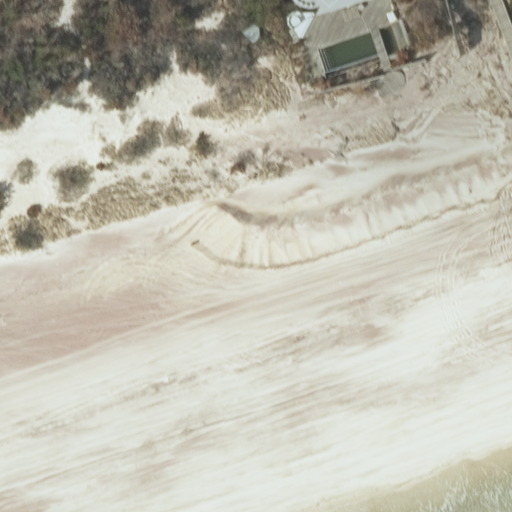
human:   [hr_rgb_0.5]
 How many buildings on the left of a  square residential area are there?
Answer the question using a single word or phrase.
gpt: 0

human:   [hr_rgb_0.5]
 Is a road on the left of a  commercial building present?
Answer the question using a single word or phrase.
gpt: no

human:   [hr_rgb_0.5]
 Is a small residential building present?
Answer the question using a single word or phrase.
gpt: no

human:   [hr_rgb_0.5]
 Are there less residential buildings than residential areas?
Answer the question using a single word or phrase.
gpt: no

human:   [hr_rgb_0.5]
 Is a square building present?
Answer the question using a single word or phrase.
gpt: no

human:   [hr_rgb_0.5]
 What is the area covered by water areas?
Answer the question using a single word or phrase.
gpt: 0m2

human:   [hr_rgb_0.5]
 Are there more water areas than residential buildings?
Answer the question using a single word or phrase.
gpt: no

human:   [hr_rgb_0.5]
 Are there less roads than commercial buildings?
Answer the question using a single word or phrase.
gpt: no

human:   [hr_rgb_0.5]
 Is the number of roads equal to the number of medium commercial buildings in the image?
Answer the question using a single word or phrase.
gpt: no

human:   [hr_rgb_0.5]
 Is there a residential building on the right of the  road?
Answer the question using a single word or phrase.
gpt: no

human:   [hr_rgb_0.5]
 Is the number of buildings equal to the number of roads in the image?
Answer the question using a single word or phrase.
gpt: yes

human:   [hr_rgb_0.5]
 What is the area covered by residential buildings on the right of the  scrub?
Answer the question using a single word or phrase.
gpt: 310m2

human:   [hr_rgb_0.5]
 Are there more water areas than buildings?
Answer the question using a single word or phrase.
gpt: no

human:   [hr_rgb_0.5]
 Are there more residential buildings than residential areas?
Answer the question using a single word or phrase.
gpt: no

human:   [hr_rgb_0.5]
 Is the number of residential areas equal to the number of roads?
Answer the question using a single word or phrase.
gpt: yes

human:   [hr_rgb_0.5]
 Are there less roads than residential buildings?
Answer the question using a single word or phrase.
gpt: no

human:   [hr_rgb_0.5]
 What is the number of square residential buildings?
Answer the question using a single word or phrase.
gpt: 0

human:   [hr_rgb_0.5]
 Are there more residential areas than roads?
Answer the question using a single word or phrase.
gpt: no

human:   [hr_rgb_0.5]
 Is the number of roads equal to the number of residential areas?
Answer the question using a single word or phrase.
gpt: yes

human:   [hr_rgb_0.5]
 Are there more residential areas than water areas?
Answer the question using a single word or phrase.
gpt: yes

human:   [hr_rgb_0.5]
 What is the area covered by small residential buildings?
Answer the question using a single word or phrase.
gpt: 0m2

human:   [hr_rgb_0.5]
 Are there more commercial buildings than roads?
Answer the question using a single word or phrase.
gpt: no

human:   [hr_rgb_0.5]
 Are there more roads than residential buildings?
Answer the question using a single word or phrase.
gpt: no

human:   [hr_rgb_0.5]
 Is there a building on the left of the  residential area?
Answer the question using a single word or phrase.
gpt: yes

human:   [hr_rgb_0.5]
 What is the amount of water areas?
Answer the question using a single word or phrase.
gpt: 0

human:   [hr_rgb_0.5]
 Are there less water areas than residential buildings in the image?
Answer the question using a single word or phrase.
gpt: yes

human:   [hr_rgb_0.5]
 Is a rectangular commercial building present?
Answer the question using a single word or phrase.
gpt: no

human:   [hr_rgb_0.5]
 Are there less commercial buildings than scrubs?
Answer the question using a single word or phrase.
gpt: yes

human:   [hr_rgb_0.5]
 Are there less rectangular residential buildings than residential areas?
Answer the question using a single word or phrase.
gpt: yes

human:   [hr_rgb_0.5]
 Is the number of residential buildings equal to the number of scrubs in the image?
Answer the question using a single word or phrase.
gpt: yes

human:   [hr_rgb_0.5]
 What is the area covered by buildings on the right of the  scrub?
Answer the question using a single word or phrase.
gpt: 310m2

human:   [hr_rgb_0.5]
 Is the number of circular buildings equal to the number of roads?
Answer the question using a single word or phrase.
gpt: no

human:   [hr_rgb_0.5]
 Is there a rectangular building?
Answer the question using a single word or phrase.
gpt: no

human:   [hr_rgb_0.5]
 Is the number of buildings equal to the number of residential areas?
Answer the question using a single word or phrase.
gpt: yes

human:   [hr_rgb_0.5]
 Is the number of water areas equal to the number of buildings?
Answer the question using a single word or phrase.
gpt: no

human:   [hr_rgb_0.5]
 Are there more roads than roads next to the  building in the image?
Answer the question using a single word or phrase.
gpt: no